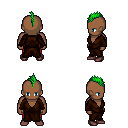
a pixel art fantasy rpg character, male body template, human, dark skin, brown robe, red pants, green mohawk hairstyle, maroon shoes, four views (front, back, left, right), 2x2 character sprite sheet, small pixel art, hard edges, no anti-aliasing